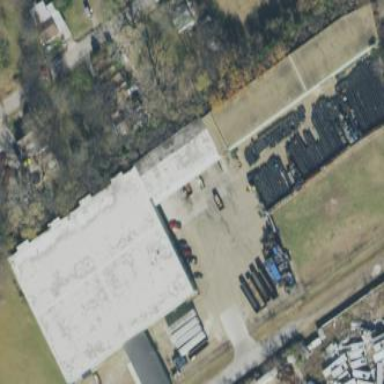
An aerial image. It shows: Warehouse.